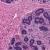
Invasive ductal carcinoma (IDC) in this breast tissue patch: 0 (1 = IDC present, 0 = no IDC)